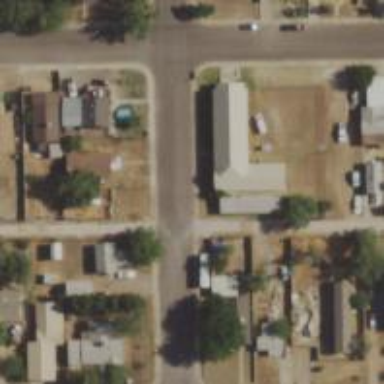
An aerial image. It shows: Alley classified as service road.